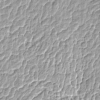
Label: not_dusty